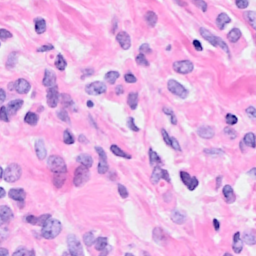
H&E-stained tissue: Breast